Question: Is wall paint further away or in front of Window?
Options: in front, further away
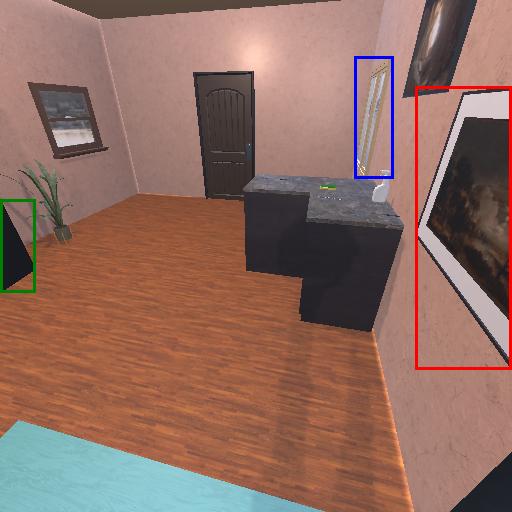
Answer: in front